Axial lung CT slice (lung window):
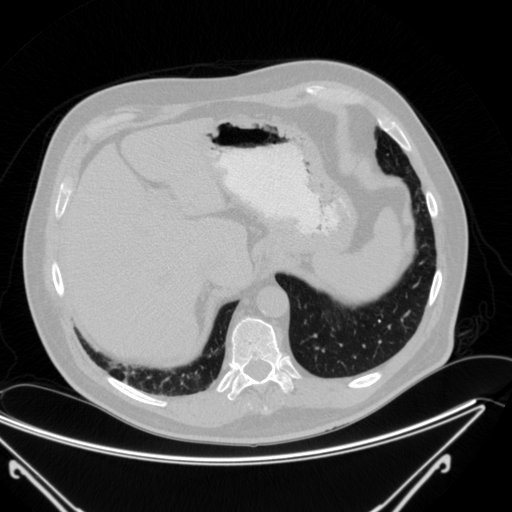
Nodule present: no